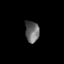
Tissue: prostate
Cell type: T cells
Senescence score: 0.3076
Nuclear area (px): 290
Mean DAPI intensity: 104.272